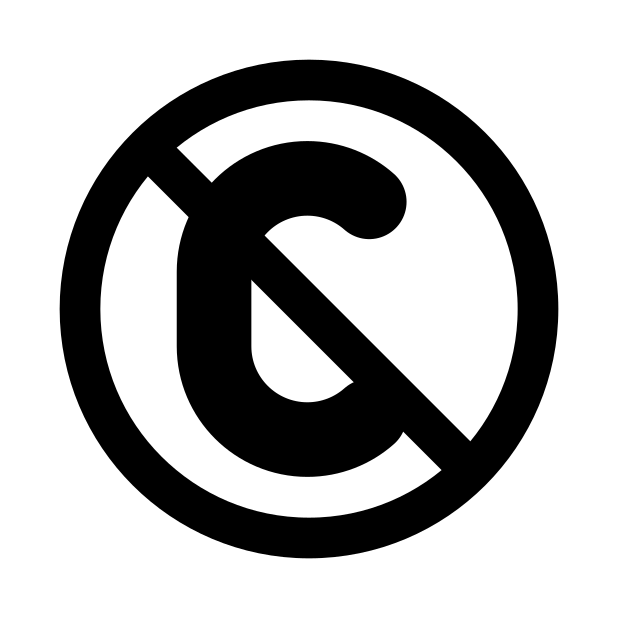
circled c with overlaid backslash